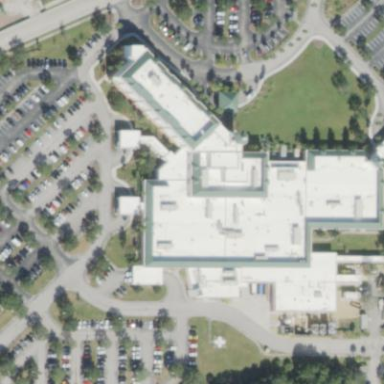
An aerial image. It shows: Hospital providing healthcare services.